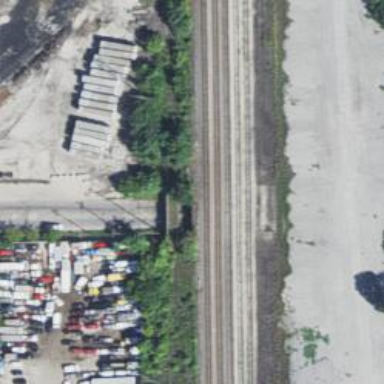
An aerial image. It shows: Disused railway bridge.